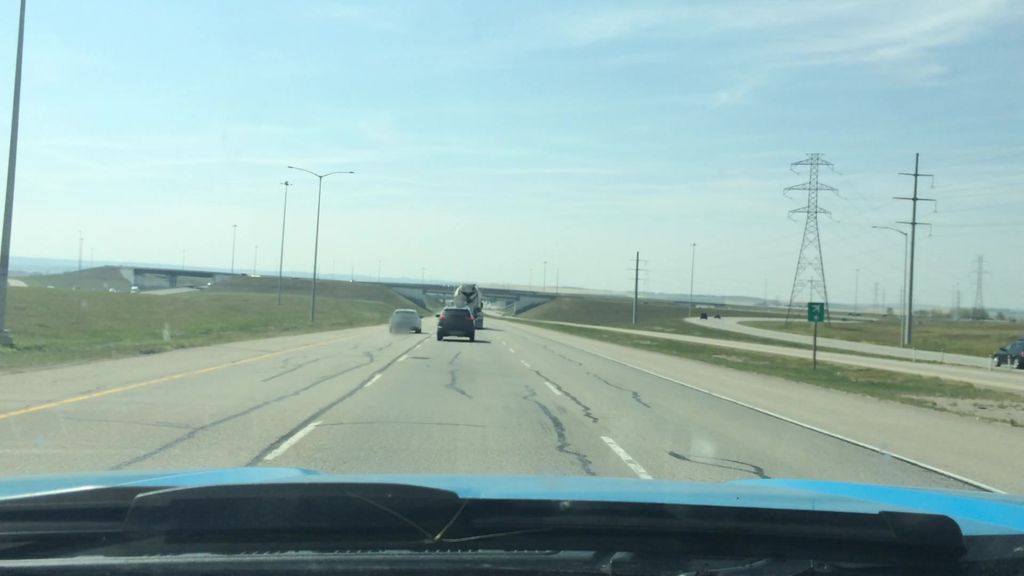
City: calgary